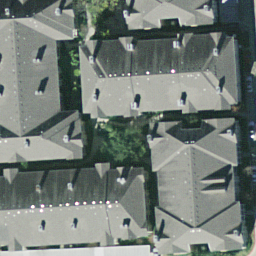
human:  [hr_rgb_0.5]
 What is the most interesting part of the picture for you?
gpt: dense residential